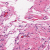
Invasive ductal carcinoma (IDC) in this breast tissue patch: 0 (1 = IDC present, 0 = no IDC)